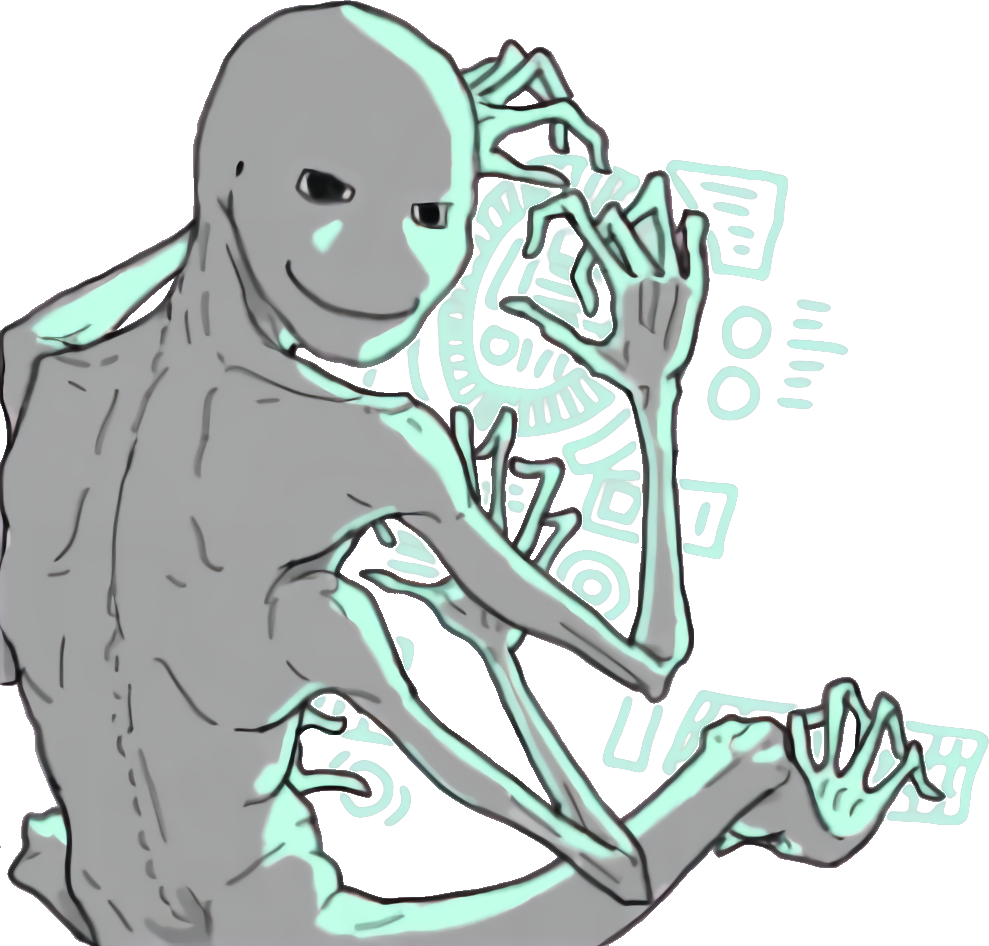
Label: 5_Oomer